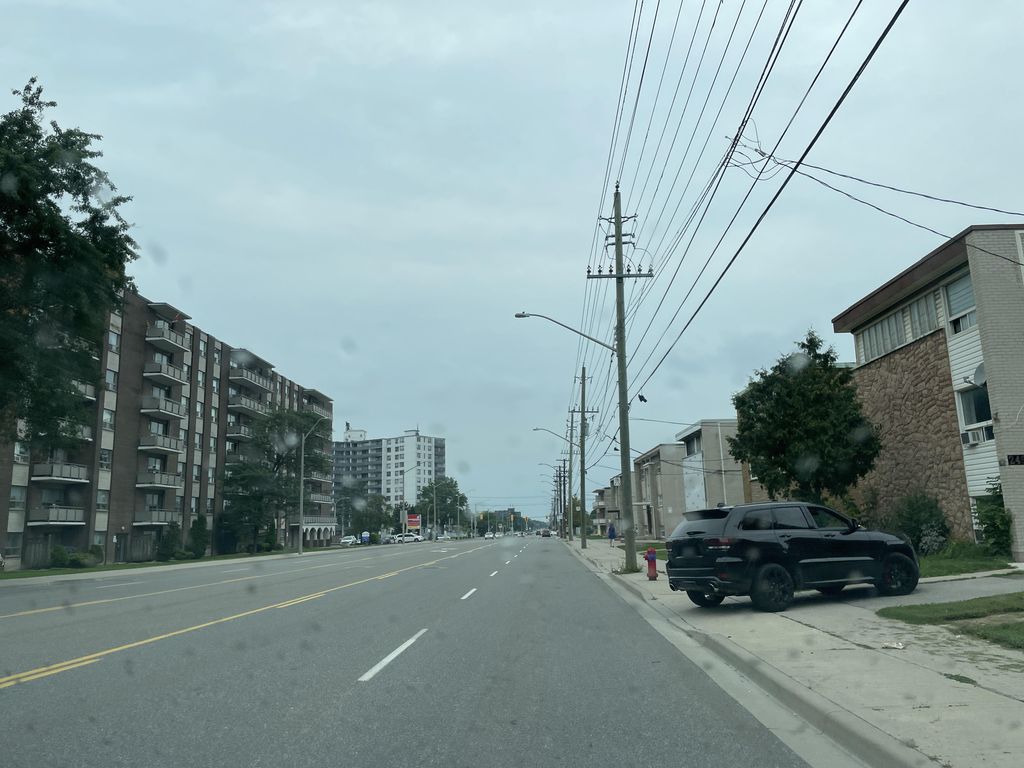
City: hamilton